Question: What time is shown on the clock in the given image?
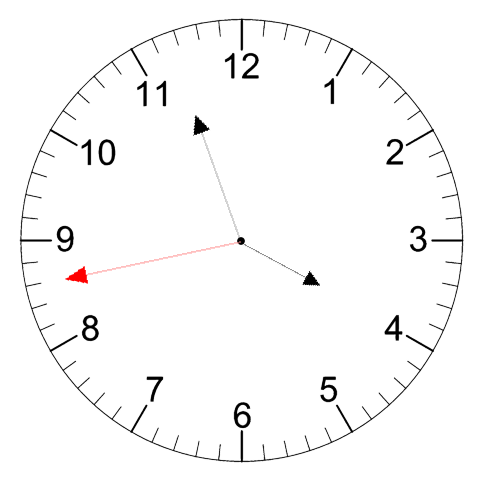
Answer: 03:56:43